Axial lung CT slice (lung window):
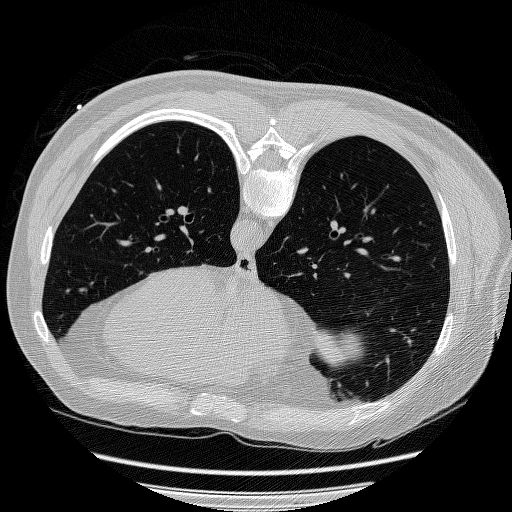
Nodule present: no